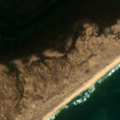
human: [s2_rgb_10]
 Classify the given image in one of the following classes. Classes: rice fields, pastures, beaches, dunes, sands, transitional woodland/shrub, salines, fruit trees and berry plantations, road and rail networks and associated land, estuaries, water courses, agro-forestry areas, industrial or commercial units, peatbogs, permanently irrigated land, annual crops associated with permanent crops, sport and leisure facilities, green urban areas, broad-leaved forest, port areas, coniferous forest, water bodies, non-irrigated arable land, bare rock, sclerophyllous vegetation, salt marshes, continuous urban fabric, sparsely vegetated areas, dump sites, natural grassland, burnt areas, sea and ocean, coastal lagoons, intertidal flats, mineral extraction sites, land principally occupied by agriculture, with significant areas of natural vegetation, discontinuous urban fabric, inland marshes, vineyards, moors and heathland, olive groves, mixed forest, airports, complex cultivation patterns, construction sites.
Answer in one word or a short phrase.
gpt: beaches, dunes, sands, salt marshes, intertidal flats, sea and ocean